Aerial crown-view tile of a tropical tree (Barro Colorado Island, Panama), acquired 20250818:
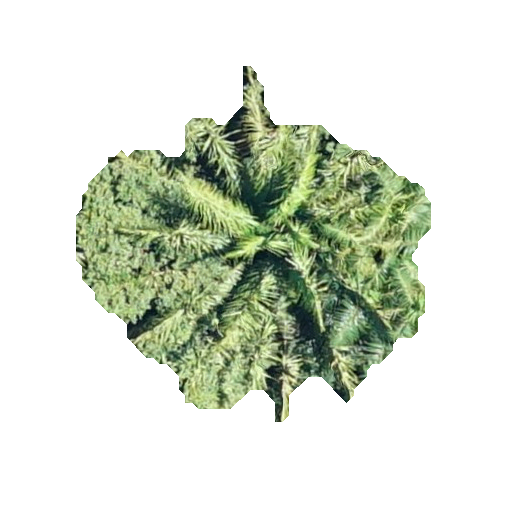
Species: Attalea butyracea
GBIF accepted scientific name: Attalea butyracea
Crown area: 111.025 m²